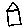
Label: house